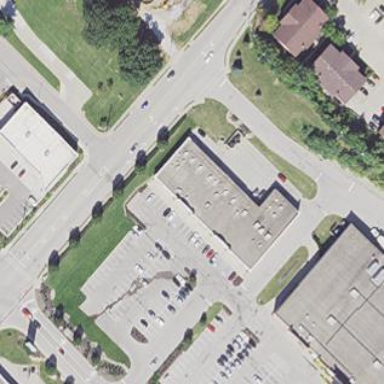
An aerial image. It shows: Retail building.